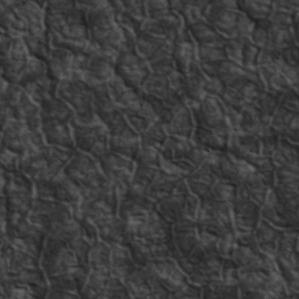
Label: non_frost